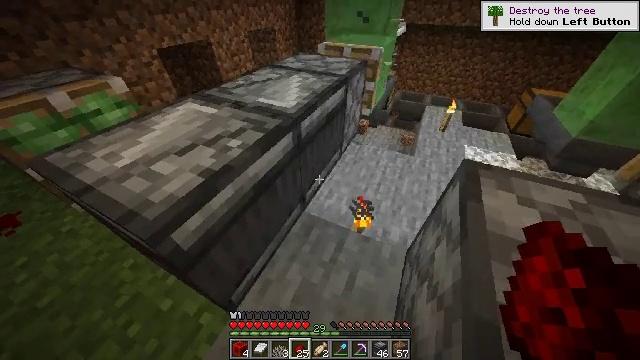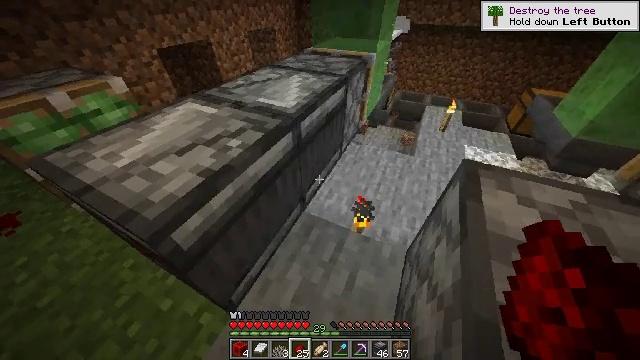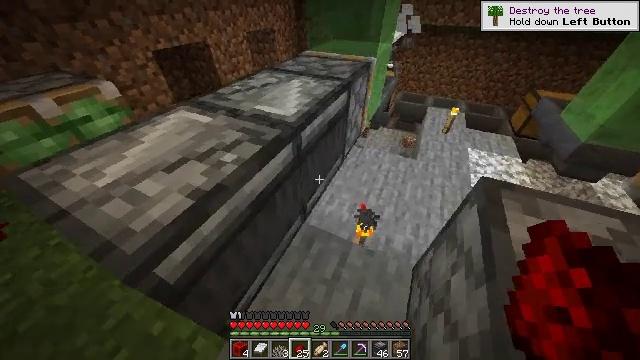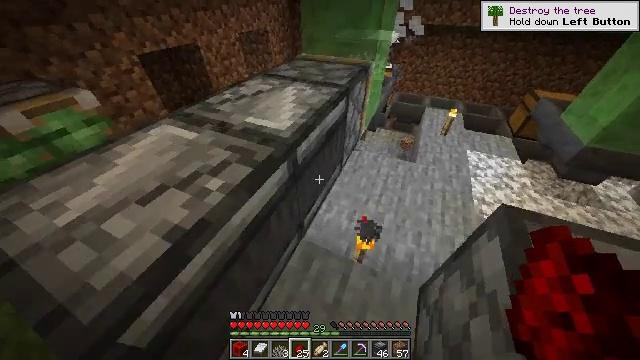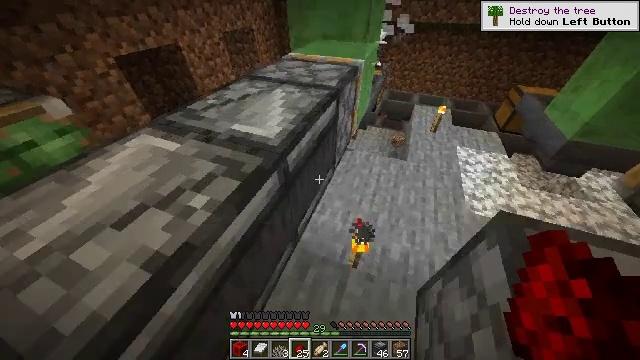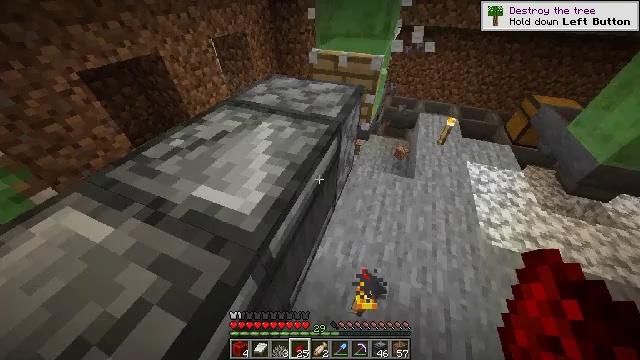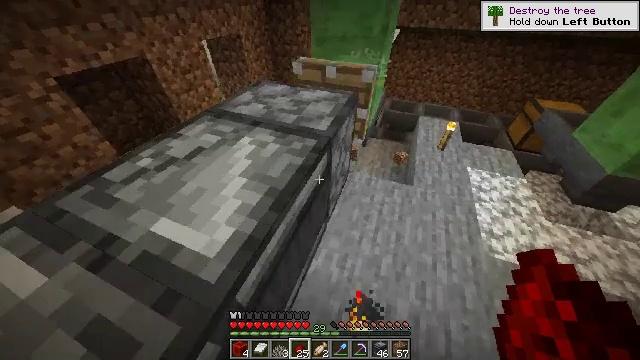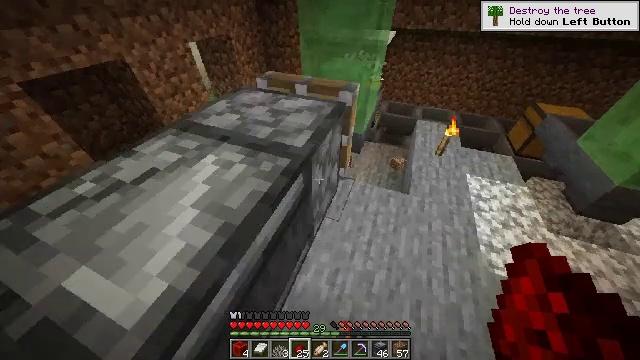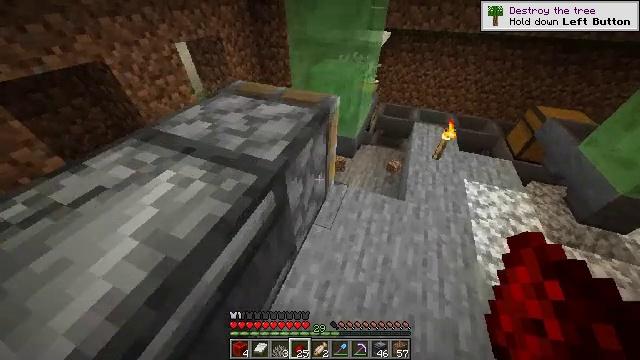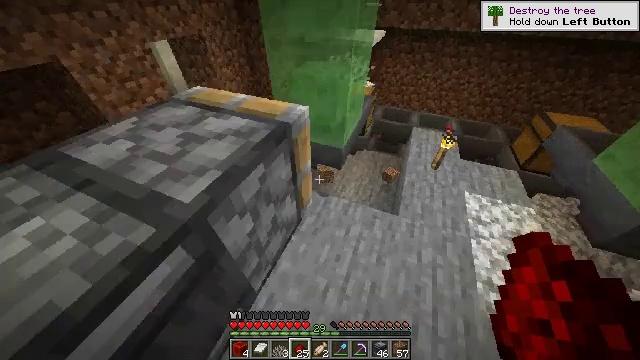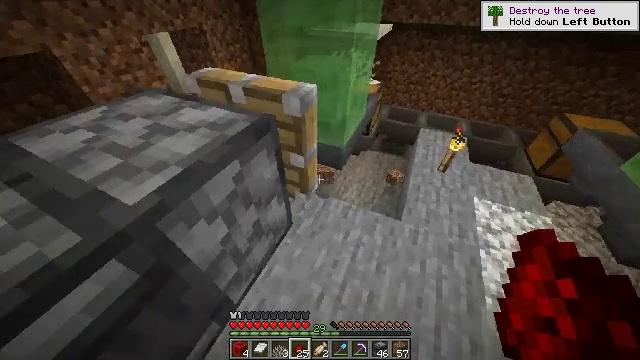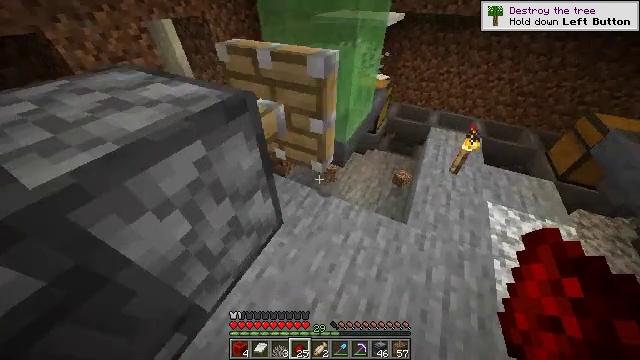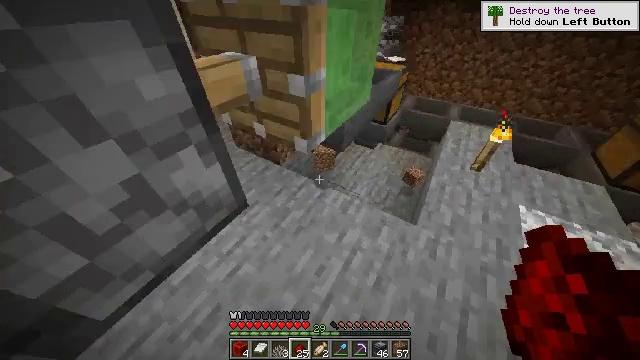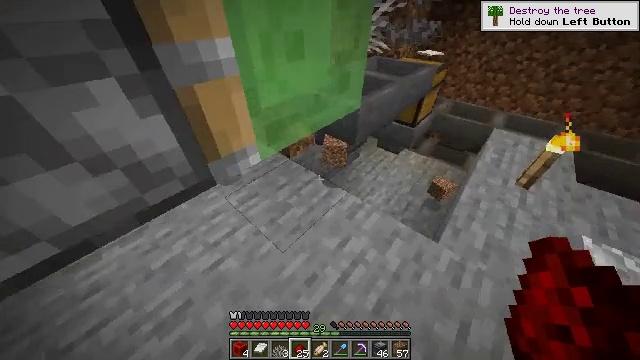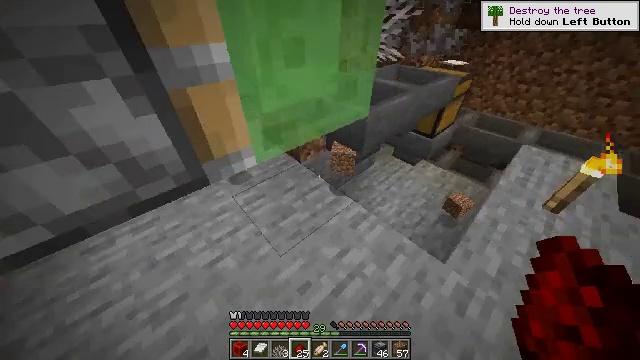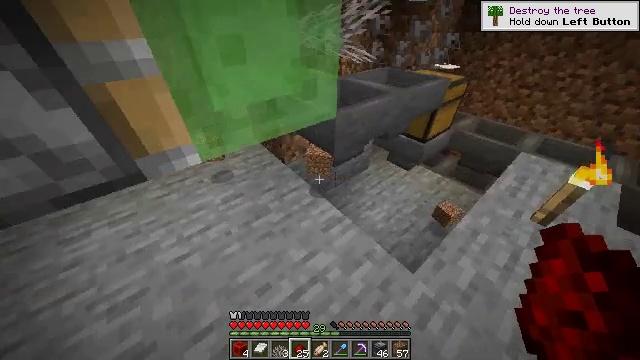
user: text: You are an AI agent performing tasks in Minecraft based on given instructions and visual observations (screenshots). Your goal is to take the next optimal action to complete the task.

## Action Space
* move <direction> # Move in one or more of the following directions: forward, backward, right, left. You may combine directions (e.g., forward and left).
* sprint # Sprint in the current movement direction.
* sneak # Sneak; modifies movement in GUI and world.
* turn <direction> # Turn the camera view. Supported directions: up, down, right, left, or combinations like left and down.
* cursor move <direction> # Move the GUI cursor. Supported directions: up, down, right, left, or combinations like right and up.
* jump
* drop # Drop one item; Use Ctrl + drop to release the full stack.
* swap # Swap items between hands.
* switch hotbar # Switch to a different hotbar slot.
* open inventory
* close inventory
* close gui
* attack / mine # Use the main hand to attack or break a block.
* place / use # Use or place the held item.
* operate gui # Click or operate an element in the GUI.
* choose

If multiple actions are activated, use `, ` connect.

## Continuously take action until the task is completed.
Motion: motion action
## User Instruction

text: Mine the observer block.
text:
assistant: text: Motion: no_op
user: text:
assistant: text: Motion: move forward
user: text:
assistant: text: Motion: move forward, turn right
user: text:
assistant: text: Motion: move forward, turn right
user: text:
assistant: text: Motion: move forward
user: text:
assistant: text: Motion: move forward and move right
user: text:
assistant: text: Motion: move forward and move right
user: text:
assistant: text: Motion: move forward and move right
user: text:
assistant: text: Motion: move forward and move right, turn left
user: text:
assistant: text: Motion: move forward and move right, turn left
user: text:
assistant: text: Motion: move forward and move right, turn left
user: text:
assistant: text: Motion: move right, turn left
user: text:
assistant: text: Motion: move right, turn left and up
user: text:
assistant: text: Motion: move right, turn left and up
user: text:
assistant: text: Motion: move right, turn left
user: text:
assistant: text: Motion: move right, turn left
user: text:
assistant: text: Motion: move right, turn left
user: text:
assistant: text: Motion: move right, turn left
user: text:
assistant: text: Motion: move right, turn left and up
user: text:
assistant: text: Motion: move right, turn left and up
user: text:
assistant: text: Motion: turn left and up
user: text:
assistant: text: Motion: turn left and up
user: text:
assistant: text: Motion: turn left and up
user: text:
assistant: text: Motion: turn left and up
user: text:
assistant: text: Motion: turn left and up
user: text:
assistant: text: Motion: turn left
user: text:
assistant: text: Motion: no_op
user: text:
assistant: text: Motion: no_op
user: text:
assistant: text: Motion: no_op
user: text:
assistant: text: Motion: no_op